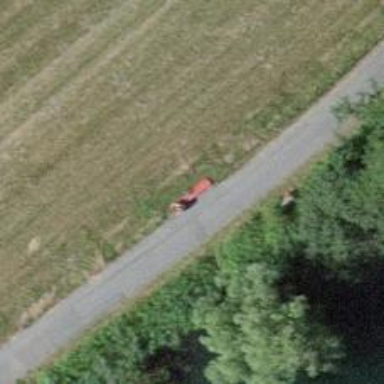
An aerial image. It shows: Bench for seating.